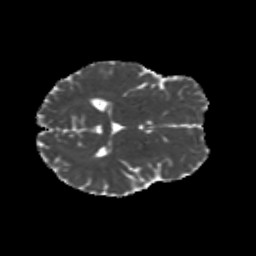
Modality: MD
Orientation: axial
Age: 21
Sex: male
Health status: healthy
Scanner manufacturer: siemens
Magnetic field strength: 3 T
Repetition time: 8.6 s
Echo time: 0.095 s